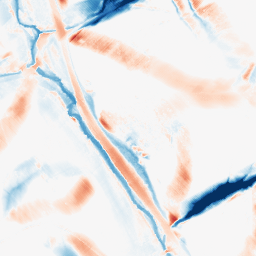
Category: morphological
Decomposition family: morphological_diamond
Decomposition parameters: operation: average
radius: 20
Upsampling method: bicubic
Upsampling parameters: scale: 4
Upsampling scale: 4